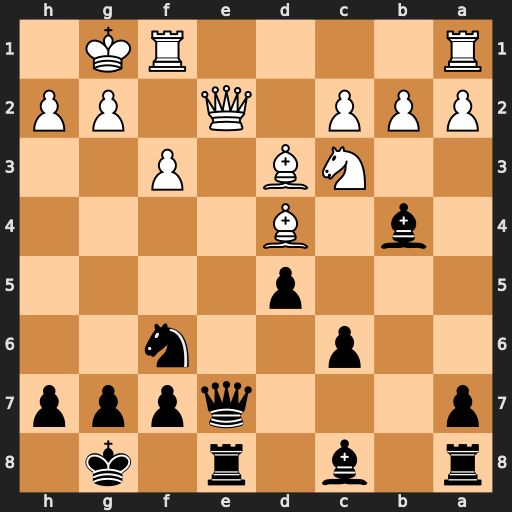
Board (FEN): r1b1r1k1/p3qppp/2p2n2/3p4/1b1B4/2NB1P2/PPP1Q1PP/R4RK1
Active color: b
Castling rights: -
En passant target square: -
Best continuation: Bxc3 bxc3 Qxe2 Bxe2 Rxe2